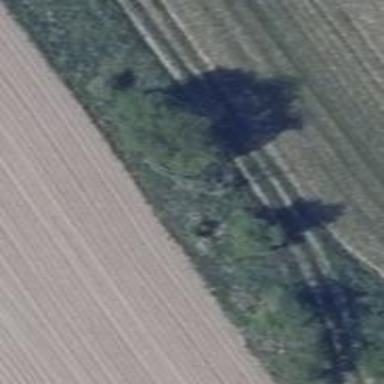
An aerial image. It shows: Single tag "natural: tree."